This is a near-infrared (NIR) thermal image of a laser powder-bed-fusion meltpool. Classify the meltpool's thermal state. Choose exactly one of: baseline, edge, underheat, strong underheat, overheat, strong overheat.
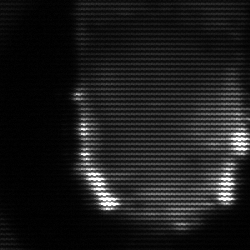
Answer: baseline